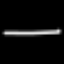
Label: line